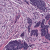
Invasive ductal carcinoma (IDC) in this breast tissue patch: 1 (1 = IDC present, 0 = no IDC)